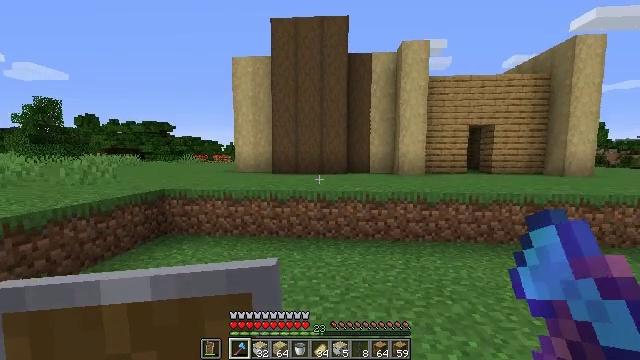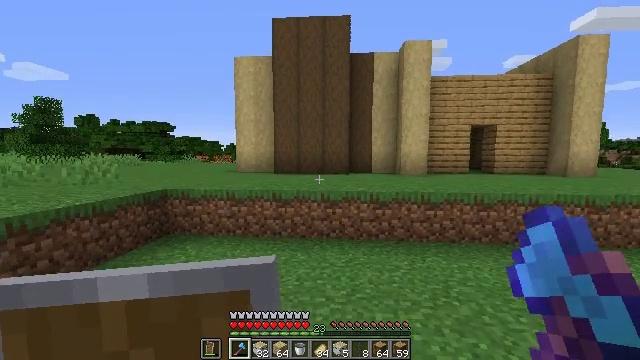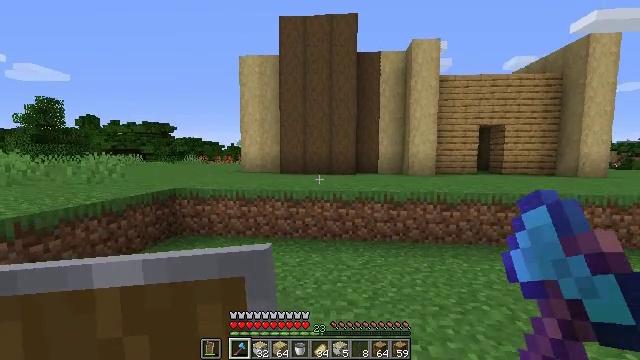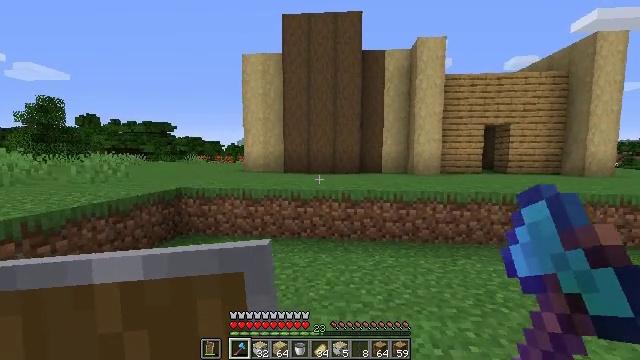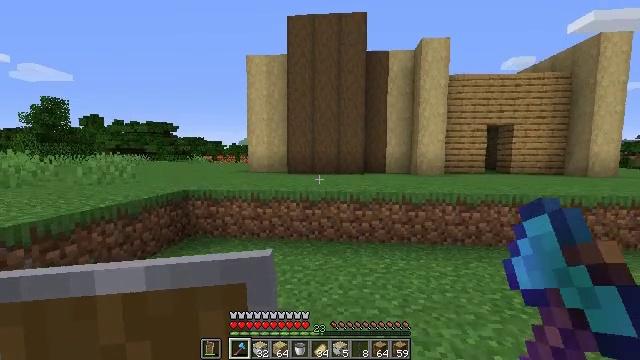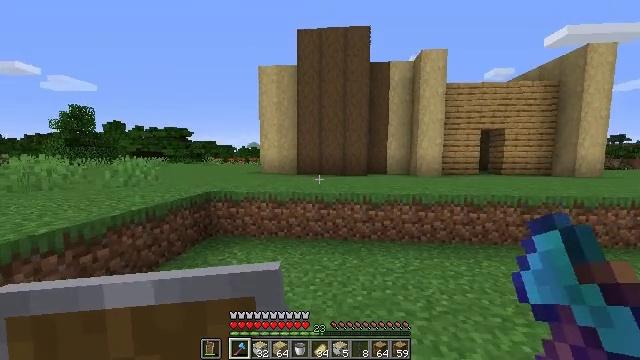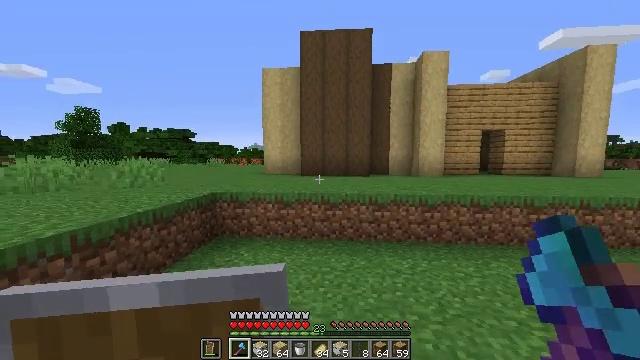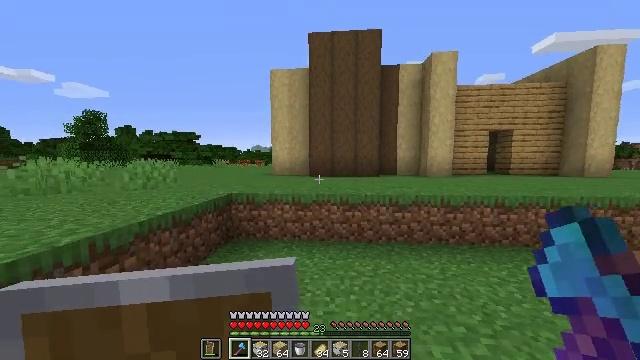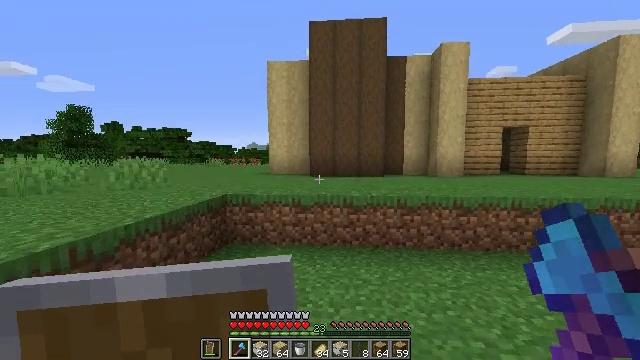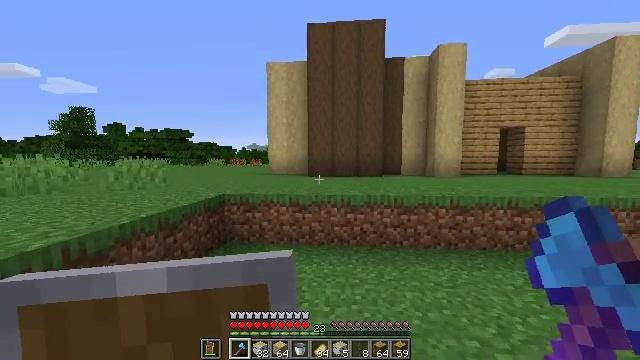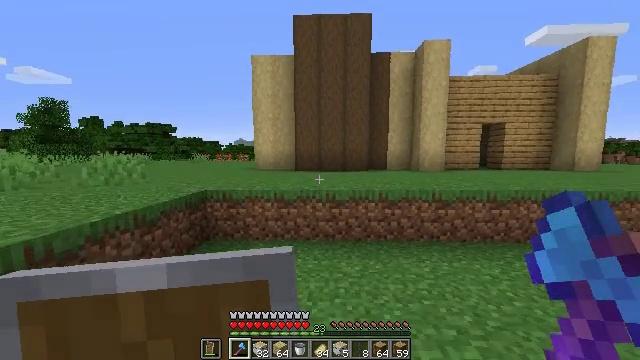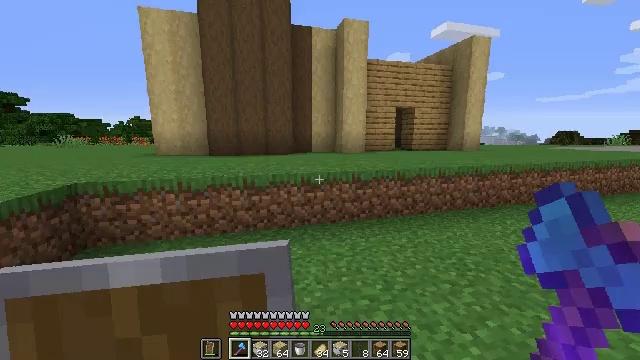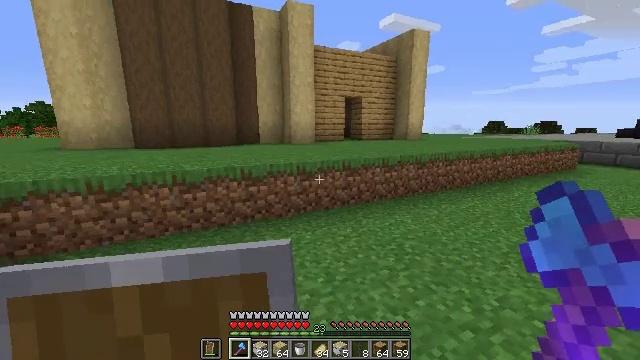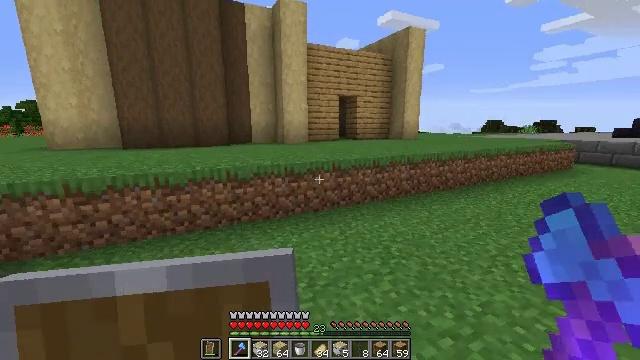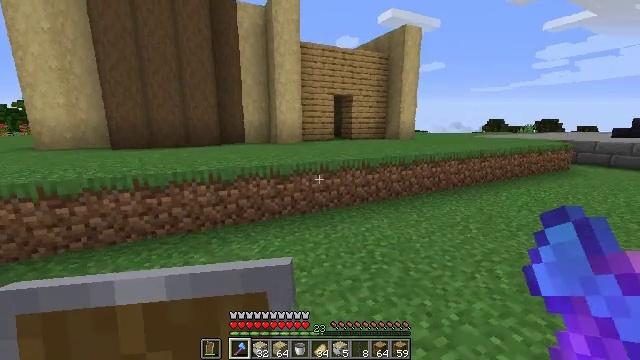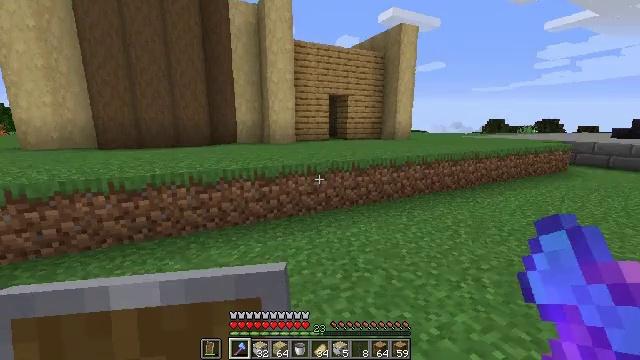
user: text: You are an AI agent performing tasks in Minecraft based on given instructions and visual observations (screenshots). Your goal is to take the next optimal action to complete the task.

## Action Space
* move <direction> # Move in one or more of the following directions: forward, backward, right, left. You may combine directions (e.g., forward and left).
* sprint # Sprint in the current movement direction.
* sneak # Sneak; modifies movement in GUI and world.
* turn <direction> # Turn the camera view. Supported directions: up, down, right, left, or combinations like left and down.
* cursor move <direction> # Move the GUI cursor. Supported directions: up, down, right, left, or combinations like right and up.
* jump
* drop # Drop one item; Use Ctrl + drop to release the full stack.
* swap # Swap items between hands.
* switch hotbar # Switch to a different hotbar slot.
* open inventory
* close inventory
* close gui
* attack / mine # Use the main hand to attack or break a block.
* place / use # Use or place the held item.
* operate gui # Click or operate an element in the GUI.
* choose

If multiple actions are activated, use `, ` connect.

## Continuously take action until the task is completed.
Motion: motion action
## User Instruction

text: Obtain the stripped birch log for building.
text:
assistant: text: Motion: move forward and move left
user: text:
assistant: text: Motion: move left
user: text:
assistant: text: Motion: move forward and move left
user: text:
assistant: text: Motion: move forward and move left
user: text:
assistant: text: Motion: move forward and move left
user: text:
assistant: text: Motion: move forward and move left
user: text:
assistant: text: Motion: move left
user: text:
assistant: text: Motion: move right
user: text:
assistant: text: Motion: move right
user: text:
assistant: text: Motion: move right, turn right and down
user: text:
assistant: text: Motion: move right, turn right and down
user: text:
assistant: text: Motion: move right, turn right and down
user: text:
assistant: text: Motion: move right
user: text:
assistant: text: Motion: move forward and move right
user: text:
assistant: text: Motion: move forward and move right
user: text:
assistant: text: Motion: move forward and move right
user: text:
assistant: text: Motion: move right
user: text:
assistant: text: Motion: move forward and move right
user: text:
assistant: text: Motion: move forward and move right
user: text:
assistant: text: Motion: move forward
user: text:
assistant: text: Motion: move forward
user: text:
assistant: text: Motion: move forward
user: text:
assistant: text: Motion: move forward
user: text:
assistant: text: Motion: move forward
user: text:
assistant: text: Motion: move forward
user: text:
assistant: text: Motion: move forward
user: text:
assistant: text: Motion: move forward and move right
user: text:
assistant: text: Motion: move forward and move right
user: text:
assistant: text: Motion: move forward and move right
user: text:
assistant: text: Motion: move forward and move right